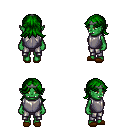
a pixel art fantasy rpg character, female body template, orc, green skin, steel chest armor, metal pants, green loose hair, iron tiara, brown slippers, four views (front, back, left, right), 2x2 character sprite sheet, small pixel art, hard edges, no anti-aliasing